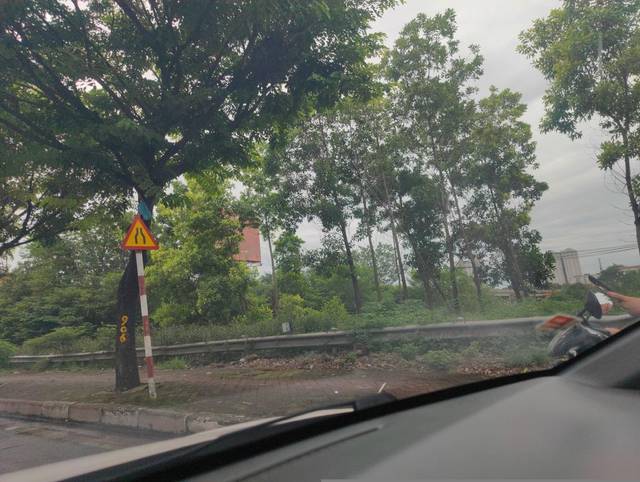
Region: Vietnam
Coordinates: 20.967, 105.842